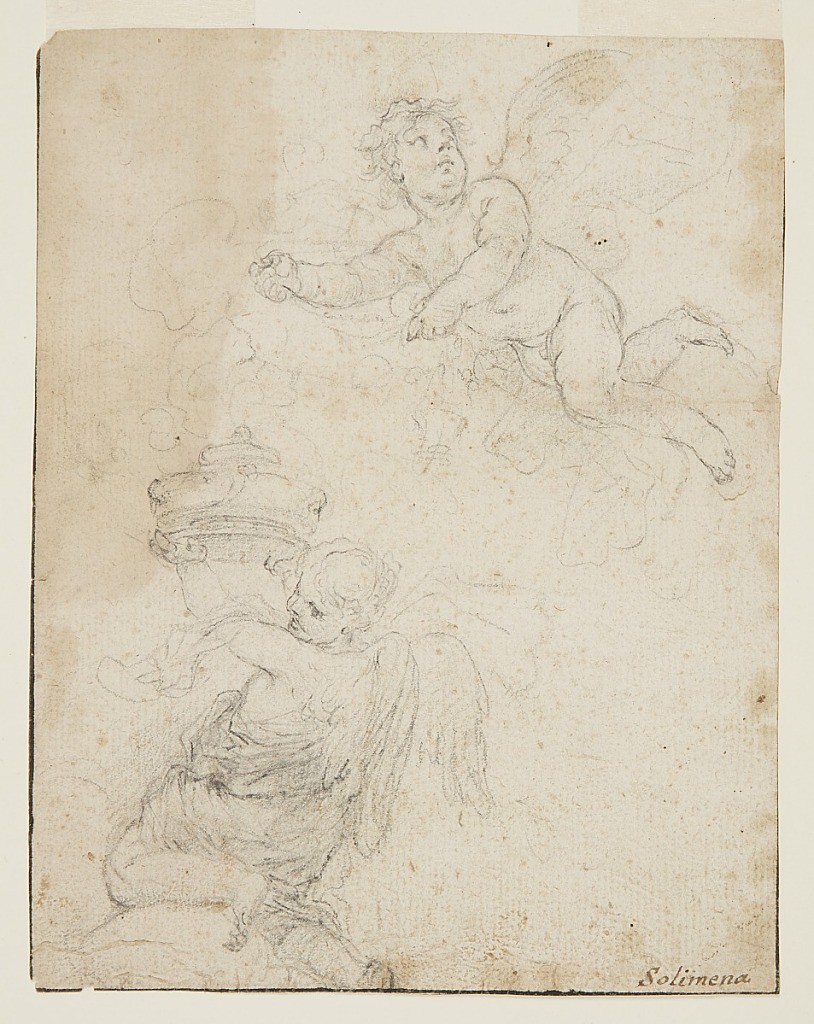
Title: Study of Two Putti
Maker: Francesco Solimena, Italian, 1657–1747
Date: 1689–94
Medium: Black chalk on paper
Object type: Drawing
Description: Two figures of winged putti. The bottom left putto is kneeling, looking over his left shoulder while lifting a crown with both hands. The top right putto is flying while looking up over his shoulder.  The drawing was made for the Sacristy of San Paolo, Maggiore, Naples.